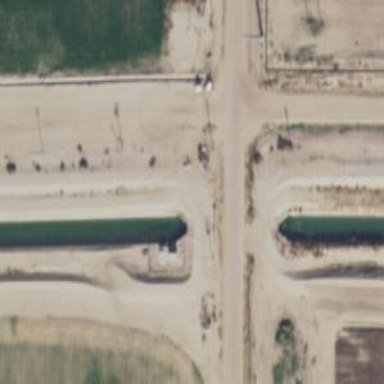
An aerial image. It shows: Irrigation canal designed for service purposes.